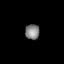
Tissue: lung
Cell type: Others
Senescence score: 0.6493
Nuclear area (px): 215
Mean DAPI intensity: 130.023